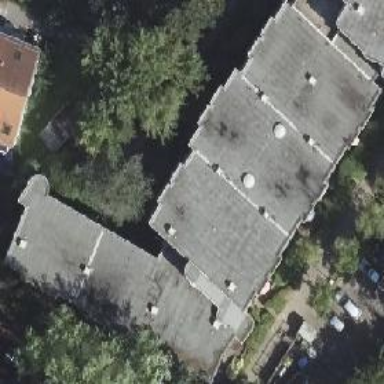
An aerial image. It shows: Building with apartments and flat roof.